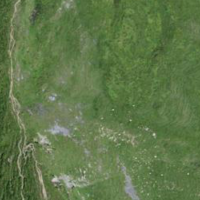
EUNIS habitat code: 26
Species observed at this site:
Viola calcarata